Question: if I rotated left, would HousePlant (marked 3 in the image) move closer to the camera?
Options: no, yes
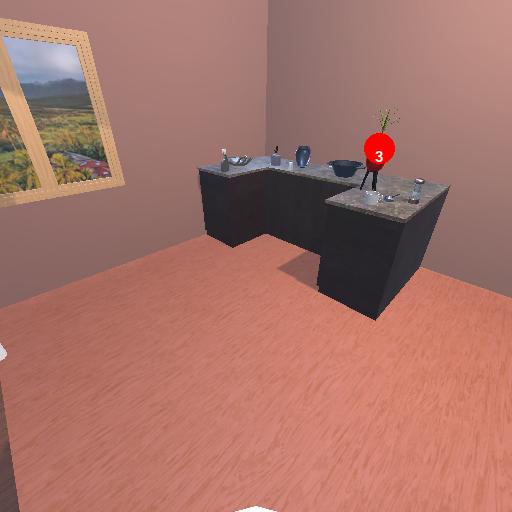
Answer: no